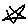
Label: star